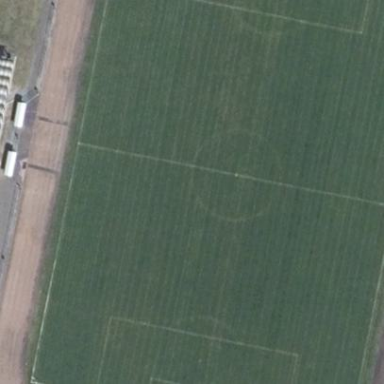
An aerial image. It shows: Soccer pitch with grass surface for leisure and sports.